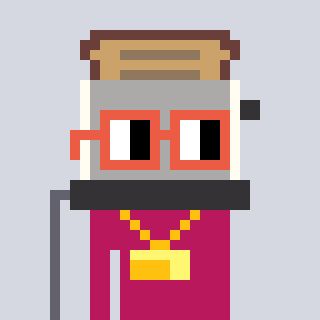
a pixel art character with square orange glasses, a toaster-shaped head and a darkpink-colored body on a cool background